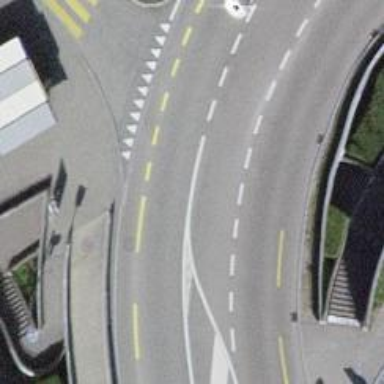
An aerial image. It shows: Secondary road with asphalt surface and designated cycle lane.